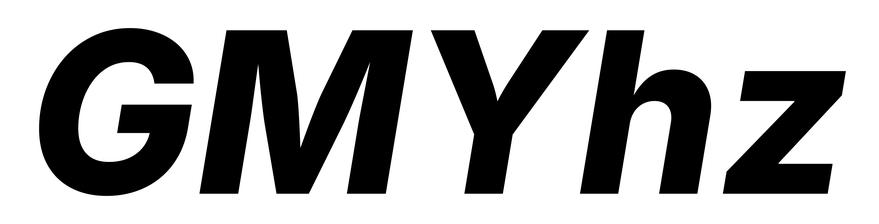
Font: Inter-Italic_ExtraBold_Italic